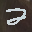
Label: 2